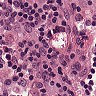
Metastatic tissue present: no